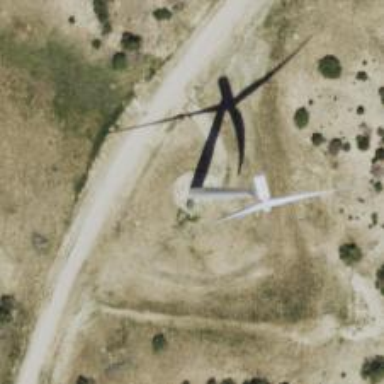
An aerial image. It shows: Wind generator in the form of horizontal axis wind turbine.